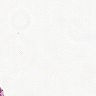
Metastatic tissue present: no